【题型】填空题　【知识点】平面几何　【难度】easy
已知：如图, $N$ 是线段 $AB$ 上一点, $AC \perp AB$, $BD \perp AB$, $NM \perp AB$, 连接 $CM$ 并延长交 $AB$ 于点 $P$, 连接 $DM$ 并延长交 $AB$ 于点 $Q$。已知 $AB = 4$, $AC = 3$, $BD = 2$, $MN = 1$, $PN = 1.2$, 那么 $QN = $ \underline{\hspace{2cm}}。

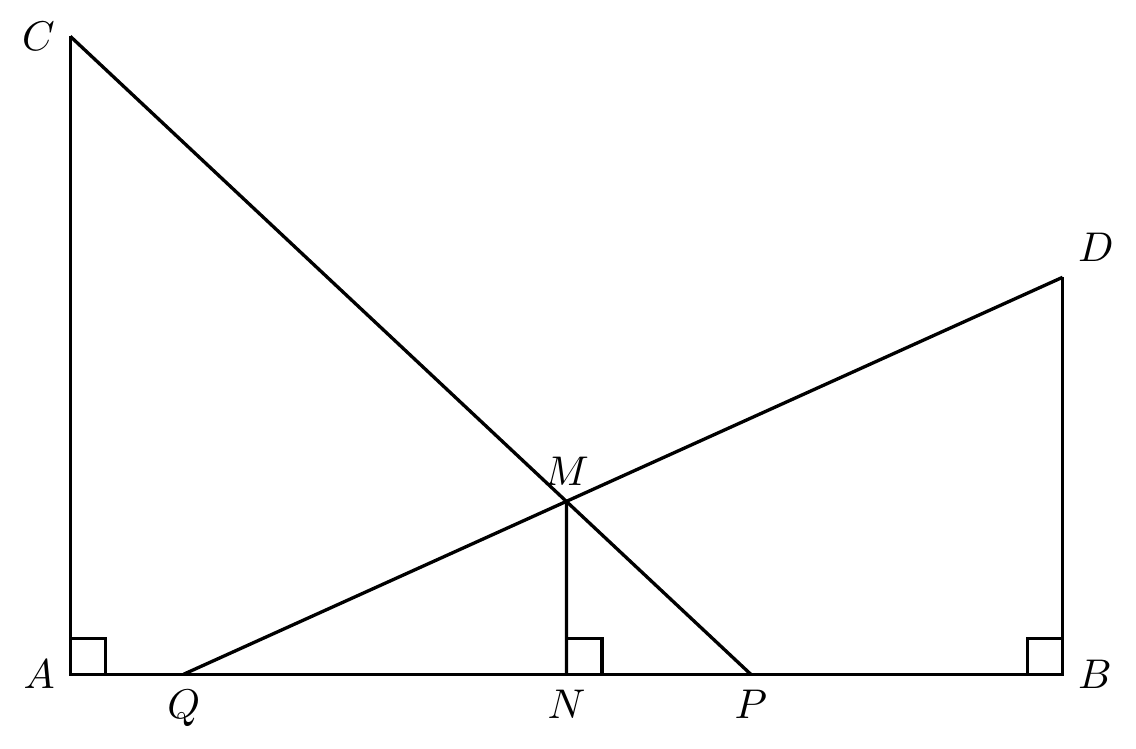
【解答】
解：$\because$ $AC \perp AB$, $NM \perp AB$,

$\therefore$ $\angle CAP = \angle MNP = 90^\circ$,

$\because$ $\angle MPN = \angle CPA$,

$\therefore$ $\triangle MNP \sim \triangle CAP$,

$\therefore$ $\frac{PN}{PA} = \frac{MN}{CA}$,

$\because$ $AC = 3$, $MN = 1$, $PN = 1.2$,

$\therefore$ $PA = 3.6$, $PB = AB - PA = 0.4$, $NB = NP + PB = 1.6$,

设 $QN = x$, 则 $QB = x + 1.6$,

$\because$ $BD \perp AB$, $NM \perp AB$,

$\therefore$ $\angle MNQ = \angle DBQ = 90^\circ$,

$\because$ $\angle DQB = \angle MQN$,

$\therefore$ $\triangle MNQ \sim \triangle DBQ$,

$\therefore$ $\frac{MN}{DB} = \frac{QN}{QB}$,

$\because$ $BD = 2$, $MN = 1$,

$\therefore$ $\frac{1}{2} = \frac{x}{x + 1.6}$,

解得：$x = 1.6$,

即 $QN = 1.6$,

故答案为：1.6。